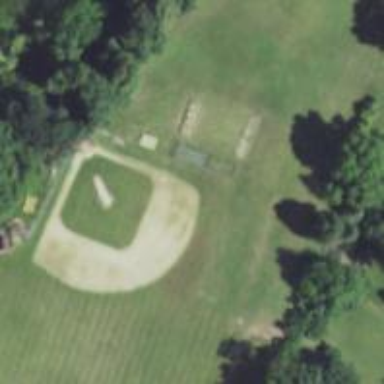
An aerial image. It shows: Baseball pitch for leisure land activities.